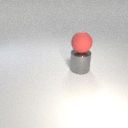
large gray metal cylinder below large red rubber sphere